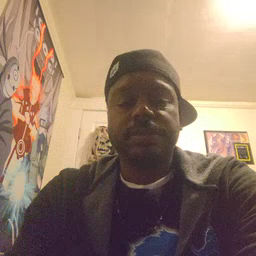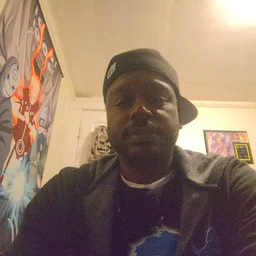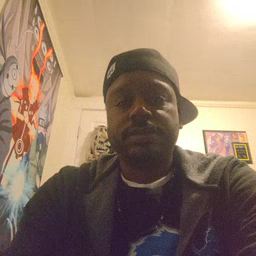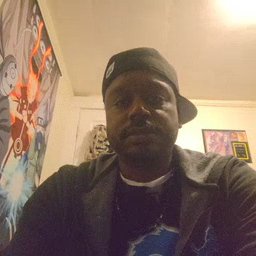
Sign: yesterday